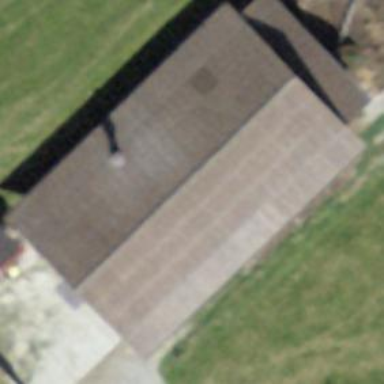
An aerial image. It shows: Rural barn.